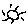
Label: sun